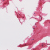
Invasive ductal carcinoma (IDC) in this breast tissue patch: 0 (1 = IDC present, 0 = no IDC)